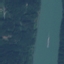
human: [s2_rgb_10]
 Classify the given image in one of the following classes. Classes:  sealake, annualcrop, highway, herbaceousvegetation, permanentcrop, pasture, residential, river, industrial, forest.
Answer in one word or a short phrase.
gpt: River